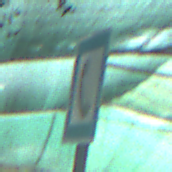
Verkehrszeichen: Fernsprecher
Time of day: MorningAfternoon
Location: Roofed (Special)
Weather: PartlyCloudy
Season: NotSpecified
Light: Natural